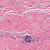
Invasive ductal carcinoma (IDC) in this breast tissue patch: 0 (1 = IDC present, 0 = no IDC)